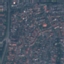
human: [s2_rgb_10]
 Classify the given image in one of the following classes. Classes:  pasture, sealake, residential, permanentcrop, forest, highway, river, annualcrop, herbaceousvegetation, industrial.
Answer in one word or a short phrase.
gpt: Residential